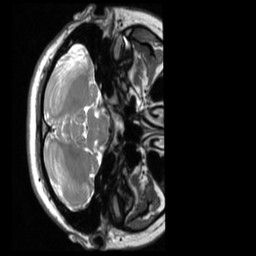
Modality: T2w
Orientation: axial
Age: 21
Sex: female